Question: I've a TableView where the contents needs to be styled using different colors, is it possible to achieve the same in JavaFX.
Here is an example program
'''
import javafx.application.Application;
import javafx.beans.property.SimpleStringProperty;
import javafx.collections.FXCollections;
import javafx.collections.ObservableList;
import javafx.geometry.Insets;
import javafx.scene.Group;
import javafx.scene.Scene;
import javafx.scene.control.Label;
import javafx.scene.control.TableColumn;
import javafx.scene.control.TableView;
import javafx.scene.control.cell.PropertyValueFactory;
import javafx.scene.layout.VBox;
import javafx.scene.text.Font;
import javafx.stage.Stage;
public class TableViewSample extends Application
{
private final TableView<Person> table = new TableView<>();
private final ObservableList<Person> data = FXCollections.observableArrayList(new Person("Jacob Smith", "jacob.smith@example.com"), new Person(
"Isabella Johnson", "isabella.johnson@example.com"), new Person("Ethan Williams", "ethan.williams@example.com"), new Person("Emma Jones",
"emma.jones@example.com"), new Person("Michael Brown", "michael.brown@example.com"));
public static void main(final String[] args)
{
launch(args);
}
@Override
public void start(final Stage stage)
{
final Scene scene = new Scene(new Group());
stage.setTitle("Table View Sample");
stage.setWidth(450);
stage.setHeight(500);
final Label label = new Label("Address Book");
label.setFont(new Font("Arial", 20));
table.setEditable(true);
final TableColumn nameCol = new TableColumn("First Name");
nameCol.setMinWidth(200);
nameCol.setCellValueFactory(new PropertyValueFactory<>("name"));
final TableColumn emailCol = new TableColumn("Email");
emailCol.setMinWidth(200);
emailCol.setCellValueFactory(new PropertyValueFactory<>("email"));
table.setItems(data);
table.getColumns().addAll(nameCol, emailCol);
final VBox vbox = new VBox();
vbox.setSpacing(5);
vbox.setPadding(new Insets(10, 0, 0, 10));
vbox.getChildren().addAll(label, table);
((Group) scene.getRoot()).getChildren().addAll(vbox);
stage.setScene(scene);
stage.show();
}
public static class Person
{
private final SimpleStringProperty name;
private final SimpleStringProperty email;
private Person(final String fName, final String email)
{
this.name = new SimpleStringProperty(fName);
this.email = new SimpleStringProperty(email);
}
public String getName()
{
return name.get();
}
public void setName(final String fName)
{
name.set(fName);
}
public String getEmail()
{
return email.get();
}
public void setEmail(final String fName)
{
email.set(fName);
}
}
}
'''
The output of the above program

Is it possible to style the last name with a different color than the first name?
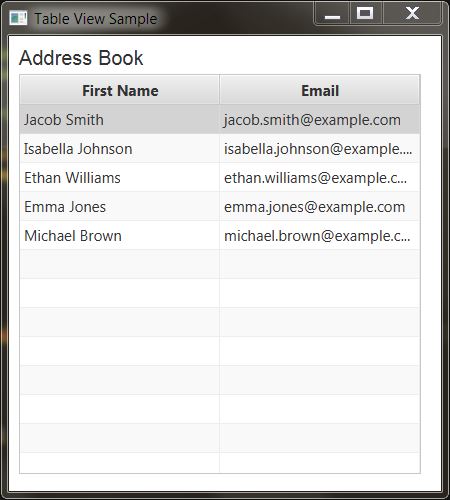
Answer: You could implement a custom cell factory like this:
'''
nameCol.setCellFactory(column -> {
return new TableCell<Person, String>() {
@Override
protected void updateItem(String item, boolean empty) {
super.updateItem(item, empty);
if (item == null || empty) {
setText(null);
setStyle("");
} else {
Text text1 = new Text( item.substring(0, item.indexOf(" ")));
text1.setFill(Color.RED);
text1.setFont(Font.font("Helvetica", FontPosture.ITALIC, 12));
Text text2 = new Text( item.substring(item.indexOf(" ")));
text2.setFill(Color.BLUE);
text2.setFont(Font.font("Helvetica", FontWeight.BOLD, 12));
TextFlow textFlow = new TextFlow(text1, text2);
setContentDisplay(ContentDisplay.GRAPHIC_ONLY);
setGraphic(textFlow);
setPrefHeight(20);
}
}
};
});
'''